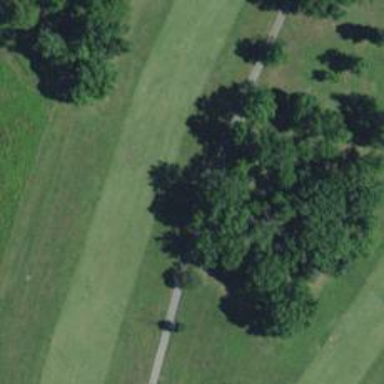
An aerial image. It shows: Golf hole.